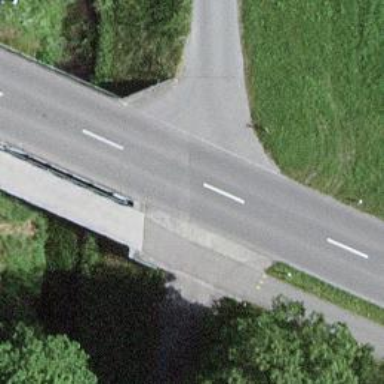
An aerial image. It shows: Footway on bridge with asphalt surface.